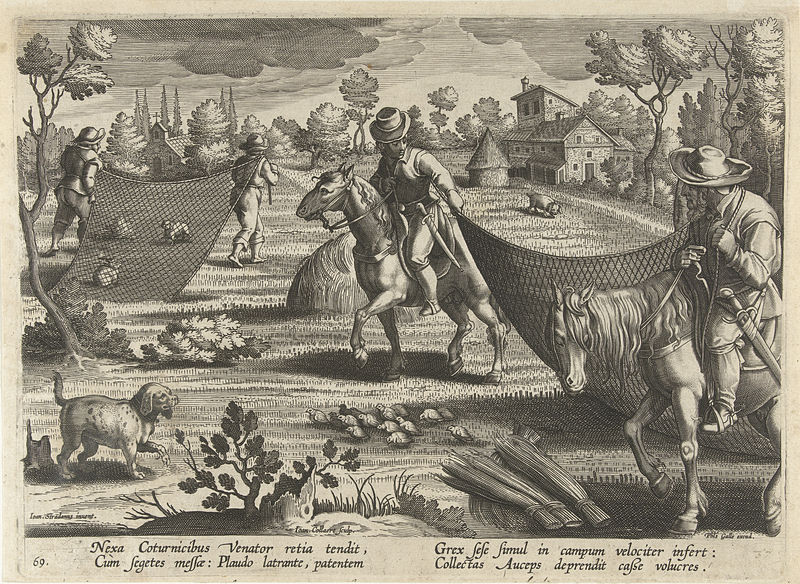
Titel: Jacht op kwartels en konijnen
Künstler: Jan (II) Collaert
Standort: Amsterdam
Institution: Rijksmuseum
Schlagwörter: chien, gravure, cheval, épée, chasse, chevaux, ferme, champ, église, papier, arbres, cavalier, animaux, filet, hommes, livre, pré, lapin, blé, meule, agneaux, épi